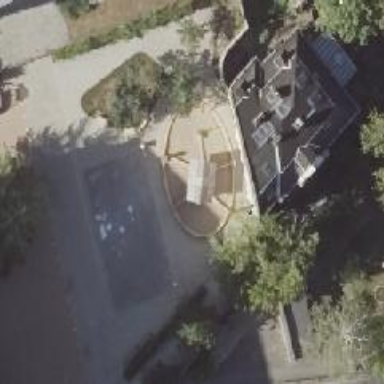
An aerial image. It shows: Playground area for leisure activities on the land.